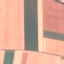
Land use / land cover class: AnnualCrop